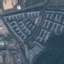
Label: Residential